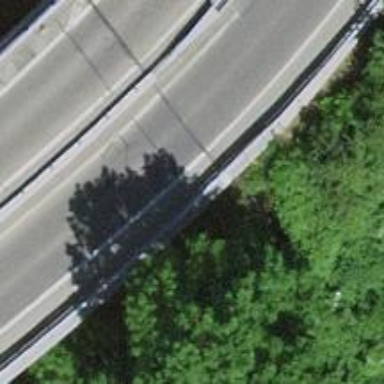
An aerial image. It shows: Bridge along trunk link highway.